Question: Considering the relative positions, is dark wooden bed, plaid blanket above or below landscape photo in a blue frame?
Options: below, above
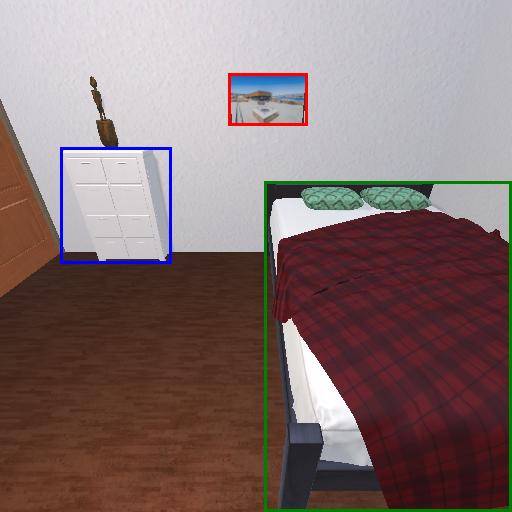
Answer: below